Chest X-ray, PA view. Patient: 57 years old, sex M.
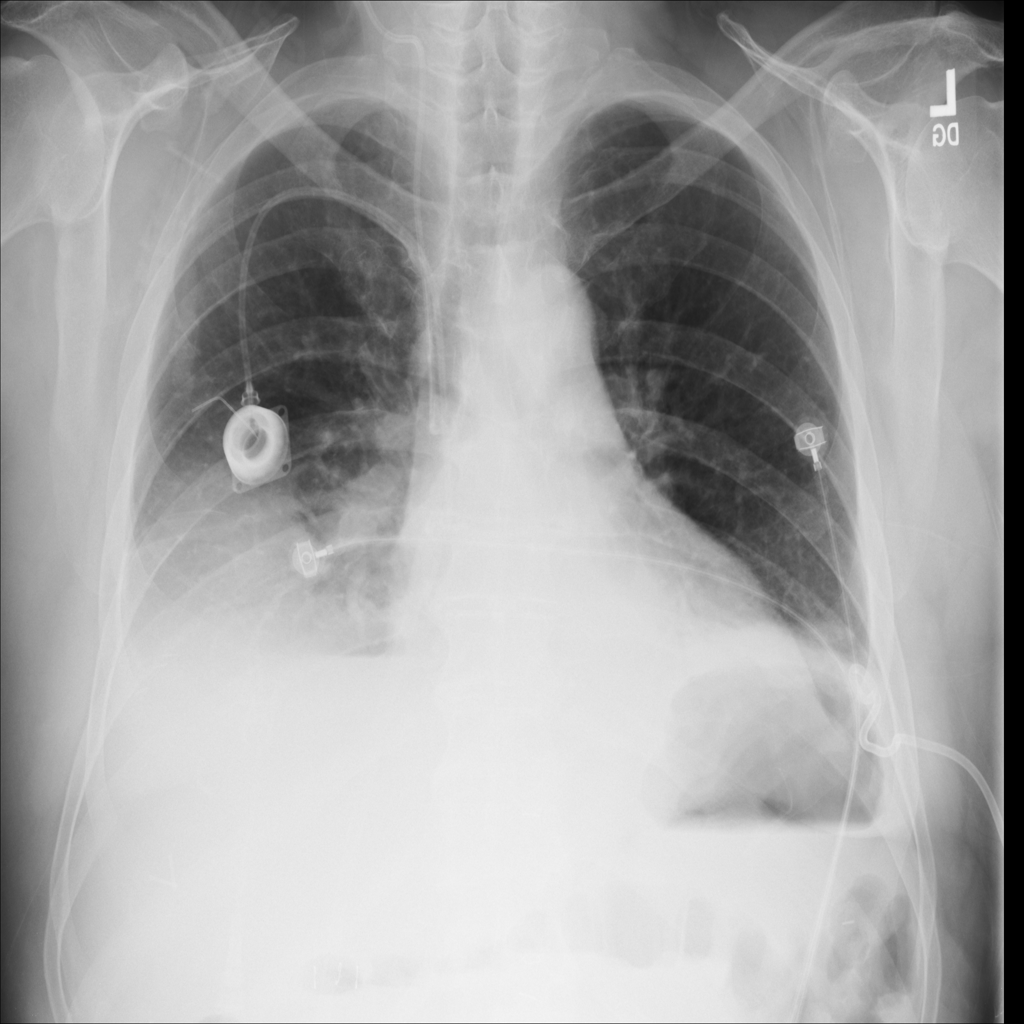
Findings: Effusion